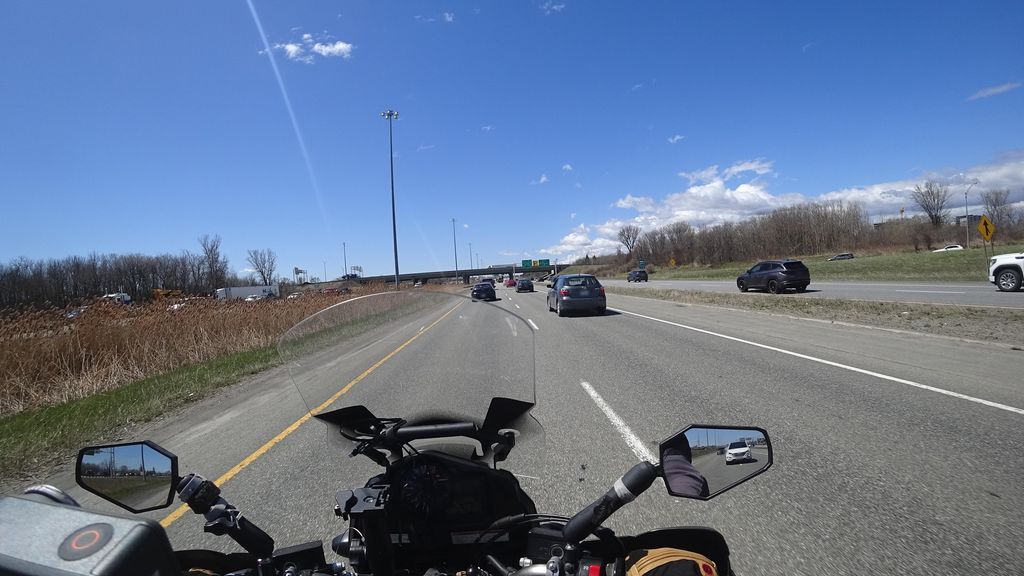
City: quebec_city